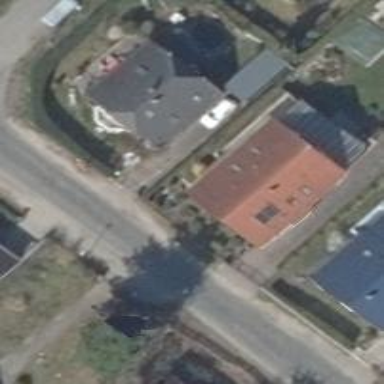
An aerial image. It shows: Detached building.